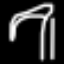
Label: palm tree